Question: Count the number of objects in the diagram.
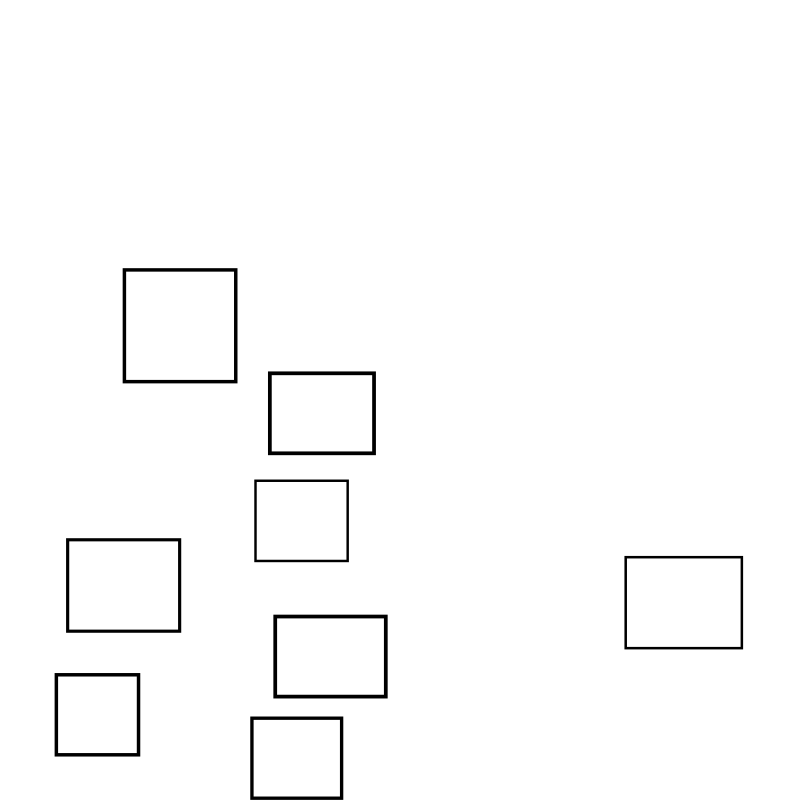
Answer: 8